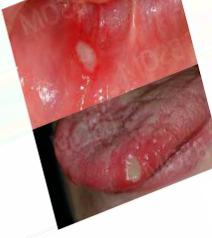
Condition: Mouth Ulcer